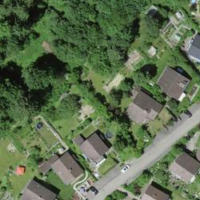
EUNIS habitat code: 55
Species observed at this site:
Asplenium scolopendrium